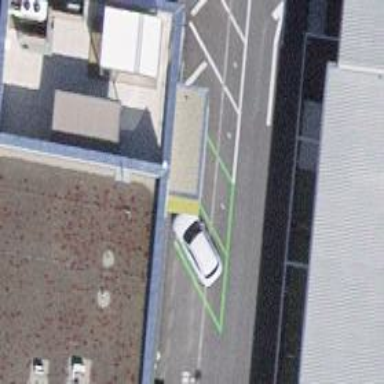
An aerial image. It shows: Charging station.